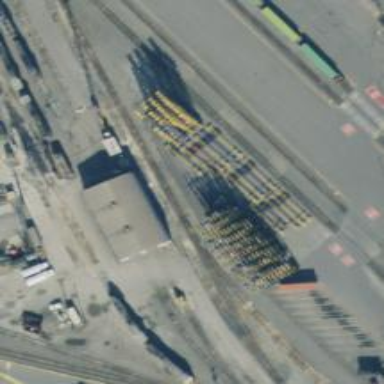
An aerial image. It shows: Railway yard.